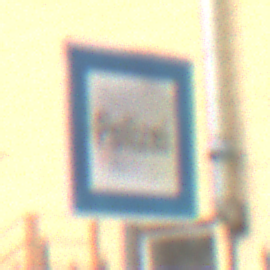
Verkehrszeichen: Polizei
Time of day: MorningAfternoon
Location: Outdoor (Urban)
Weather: Overcast
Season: NotSpecified
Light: Natural